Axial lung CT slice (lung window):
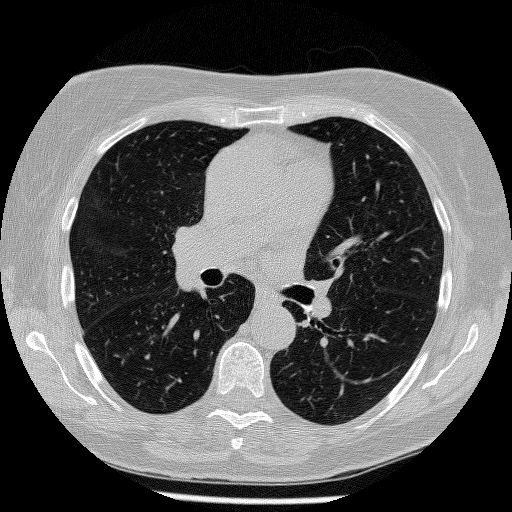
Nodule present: no